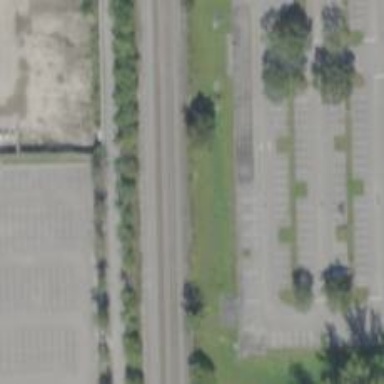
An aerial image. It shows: Parking space.